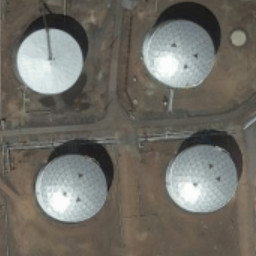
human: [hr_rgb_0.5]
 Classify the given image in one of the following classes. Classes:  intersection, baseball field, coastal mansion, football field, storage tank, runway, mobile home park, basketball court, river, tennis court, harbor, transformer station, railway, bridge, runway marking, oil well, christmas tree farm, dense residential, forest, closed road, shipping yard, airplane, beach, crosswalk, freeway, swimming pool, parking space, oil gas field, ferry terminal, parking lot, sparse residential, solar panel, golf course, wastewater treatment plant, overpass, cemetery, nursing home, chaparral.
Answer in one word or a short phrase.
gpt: storage tank